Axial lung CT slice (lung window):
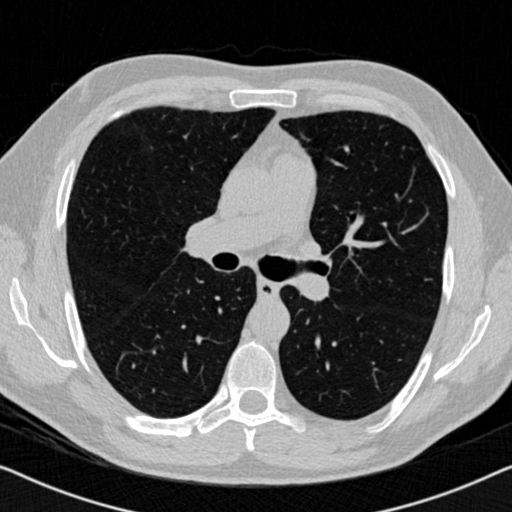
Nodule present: no